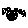
Label: moon